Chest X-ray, AP view. Patient: 51 years old, sex M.
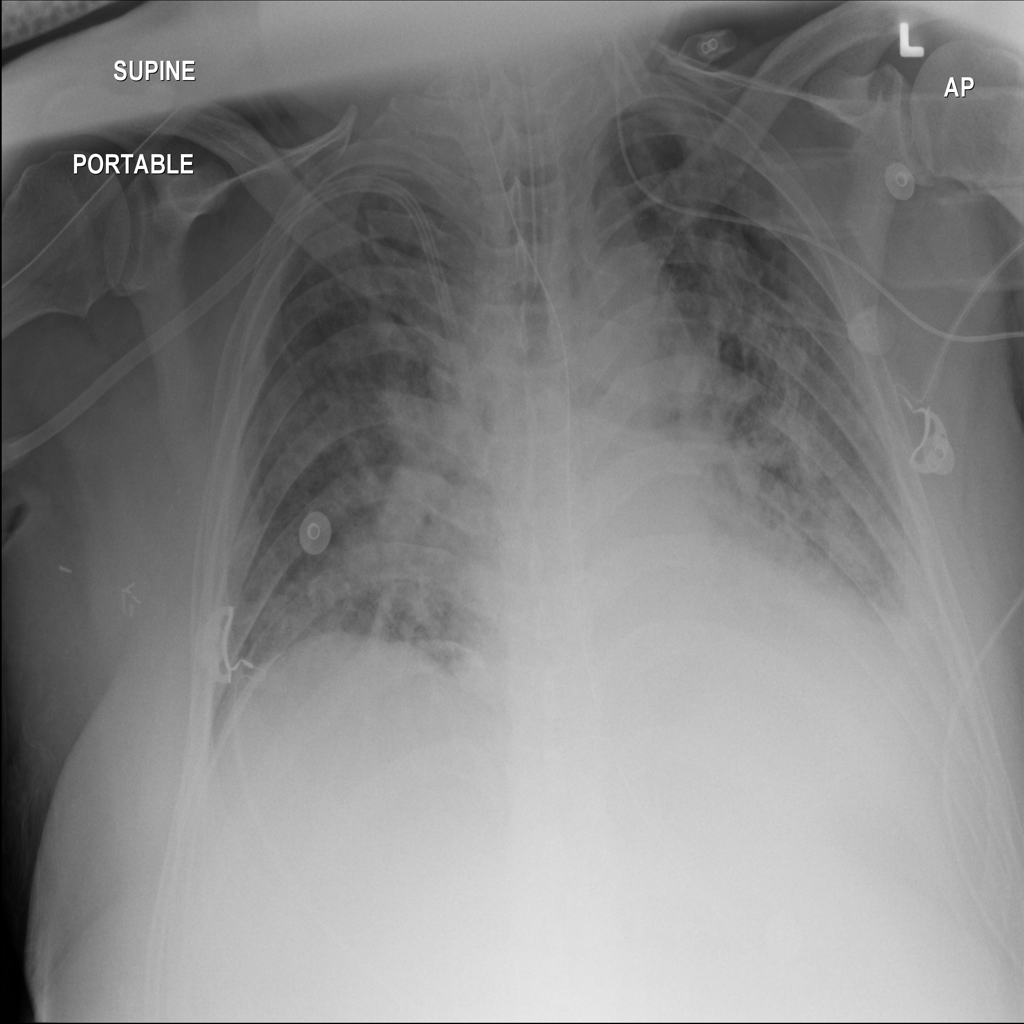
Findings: No Finding